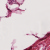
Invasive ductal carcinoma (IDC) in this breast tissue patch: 0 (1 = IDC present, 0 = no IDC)